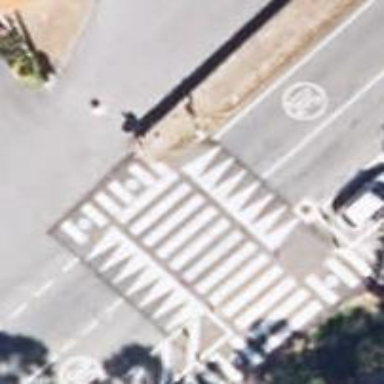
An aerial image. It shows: Traffic calming table.